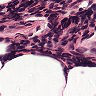
Metastatic tissue present: no